Question: Can anyone please shed some light on how to route your sub-folder's .html.erb files?? which is placed like this:
'''
view/pages/en/index.html.erb
'''
and to route this i am doing following things on route.rb
'''
match ':lang/index', :to => 'pages/en#index'
'''
and for a link code, I have this on the header
'''
<%= link_to "Home", index_path %>
'''
The error i am getting is
'''
Routing Error
uninitialized constant Pages
'''
routes:

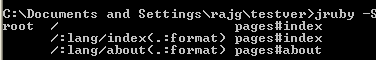
Answer: AFAIK, There is no way to route to a view. You can route an URL to a controller's action. That action is responsible for rendering the views.
you can use namespaced routing to put the resources in the sub folder.
...
What i wanted to write already written by @TuteC. Just follow that link and yes you can get language specific thing out of box as he explained.